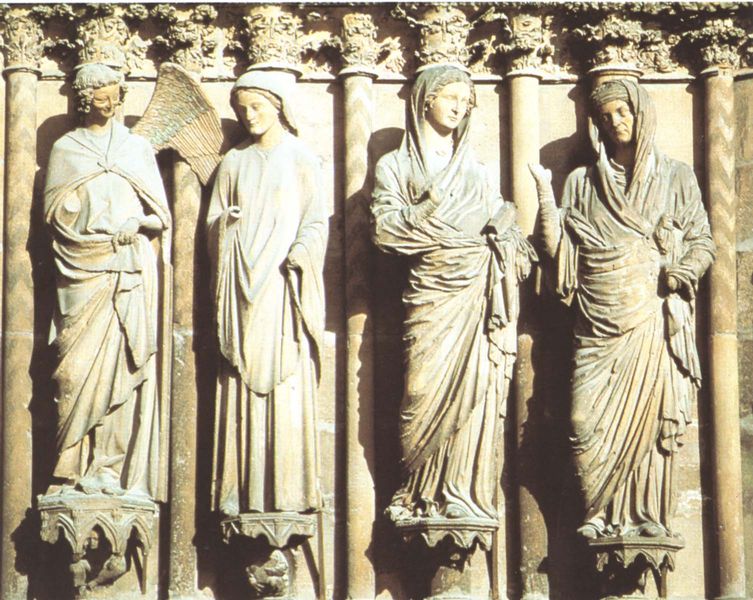
Titel: Gewände des Mittelportals an der Westfassade, Verkündigung (nach Amienser Vorbild) und Heimsuchung (antikisierend)
Standort: Reims, Kathedrale (EU - F)
Schlagwörter: flügel, himmel, frauen, marmor, säulen, schleier, falten, stehen, stein, kirche, gewand, mantel, gewänder, gotik, locken, engel, skulptur, statue, lächeln, kopftuch, faltenwurf, plastik, vier, antike, dom, mäntel, kapitelle, kapitell, ganzfiguren, skulpturen, statuen, toga, elisabeth, konsole, maria, anna, mamor, bauplastik, jungfrauen, freiburg, malmor